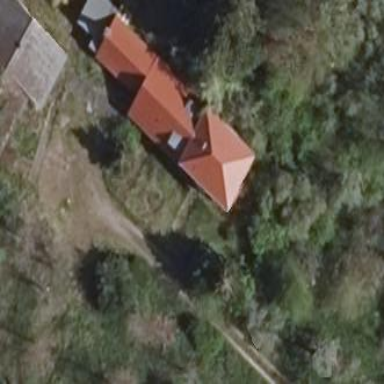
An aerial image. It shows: Simple and straightforward house.